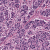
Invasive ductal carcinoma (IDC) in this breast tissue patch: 1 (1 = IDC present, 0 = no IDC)